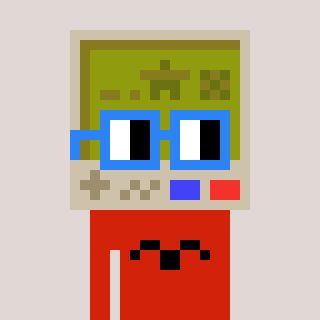
a pixel art character with square blue glasses, a gameboy-shaped head and a red-colored body on a warm background